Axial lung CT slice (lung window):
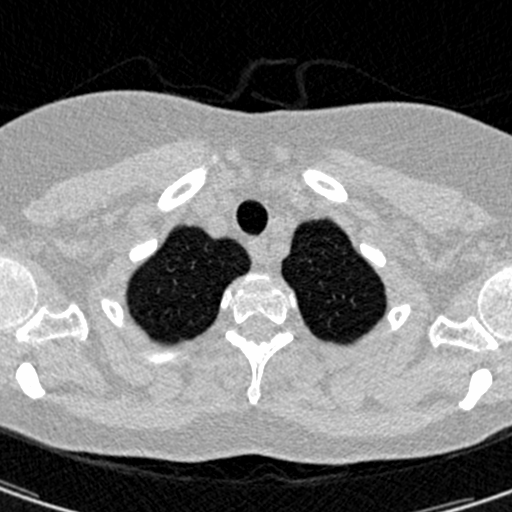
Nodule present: no